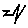
Label: zigzag